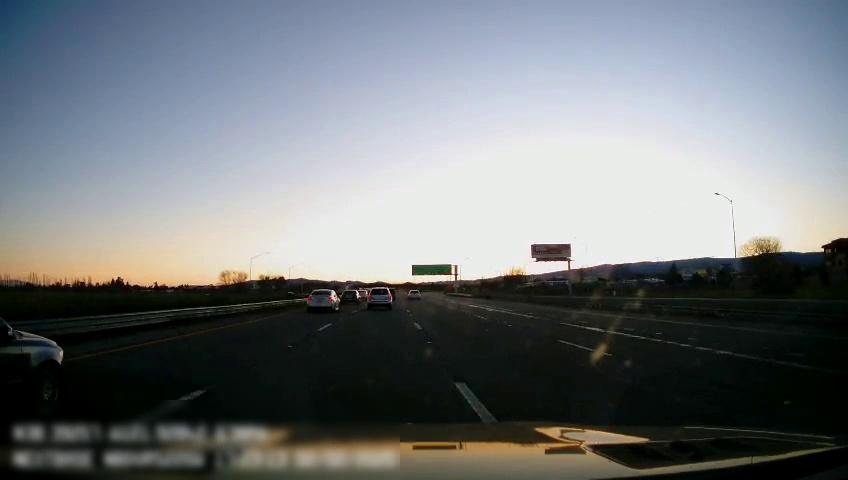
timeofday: Dusk/Dawn/Twilight
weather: Cloudy
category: Drivable Space
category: Vehicles | SUV
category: Vehicles | Car
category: Vehicles | SUV
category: Vehicles | Car
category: Vehicles | Car
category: Vehicles | SUV
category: Vehicles | SUV
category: Lanes | Alternate Lane
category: Lanes | Current Lane
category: Lanes | Current Lane
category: Lanes | Alternate Lane
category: Lanes | Alternate Lane
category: Traffic | Signs